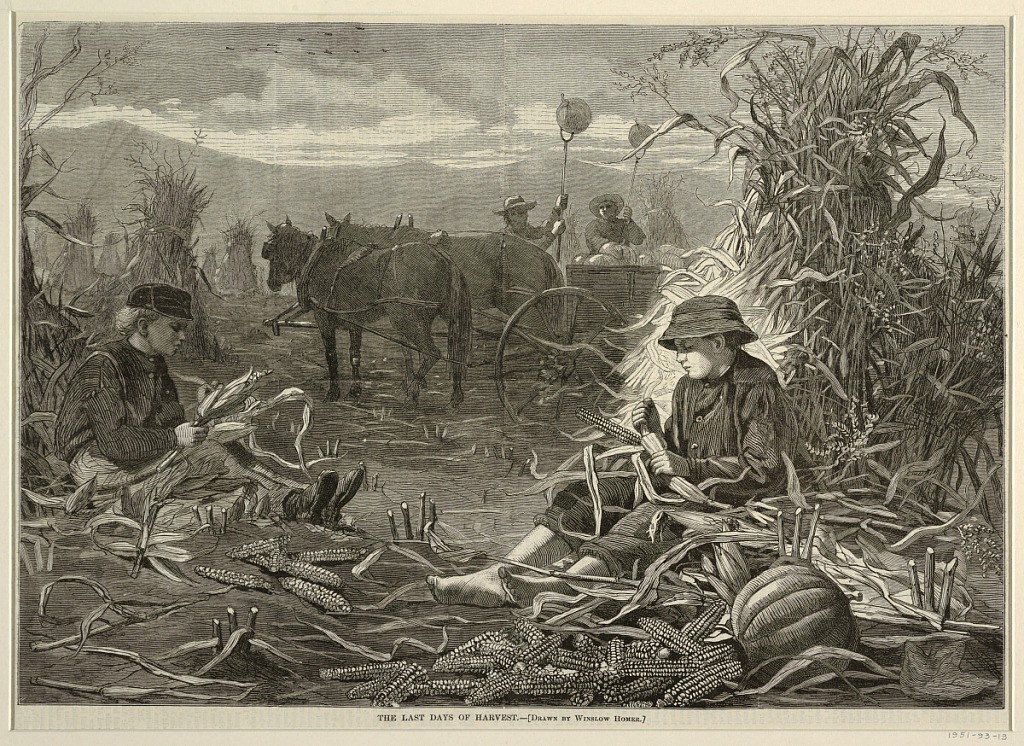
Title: The Last Days of Harvest, from Harper's Weekly, December 6, 1873, p. 1092.
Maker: Winslow Homer, American, 1836–1910
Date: December 6, 1873
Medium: Wood engraving in black ink on newsprint paper
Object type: Print
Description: Horizontal scene showing, in the foreground, two small boys seated and husking corn with an open wagon filled with pumpkins in the background.